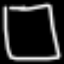
Label: square